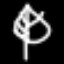
Label: leaf